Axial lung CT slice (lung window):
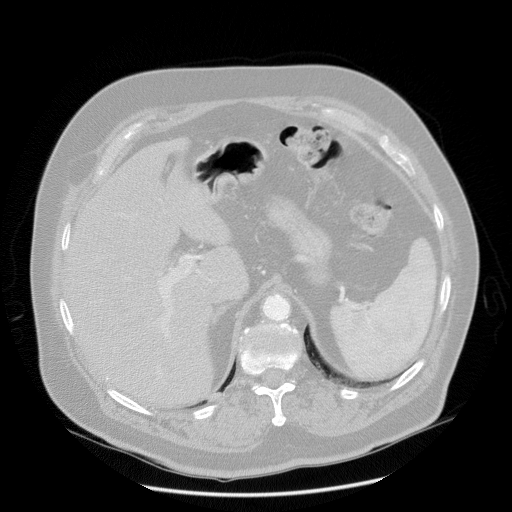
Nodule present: no